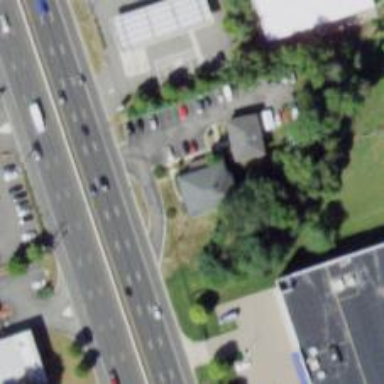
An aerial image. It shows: Car rental facility.